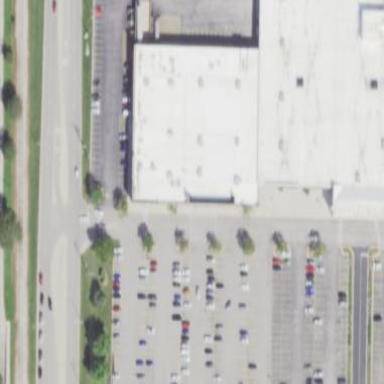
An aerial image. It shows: Retail building.